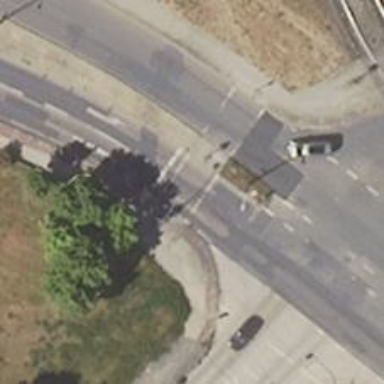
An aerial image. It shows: Road with traffic signals at crossing.